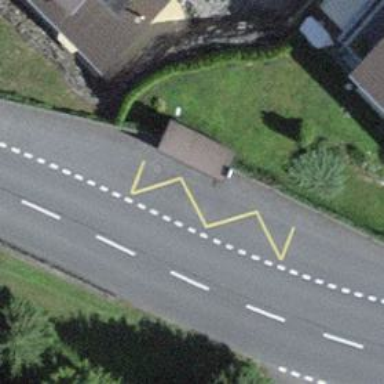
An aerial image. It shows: Bus stop with platform for public transport.